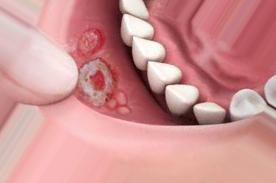
Condition: Mouth Ulcer